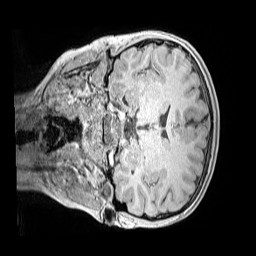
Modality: MP2RAGE
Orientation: coronal
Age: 10
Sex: male
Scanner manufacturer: siemens
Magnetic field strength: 3 T
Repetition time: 4 s
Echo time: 0.00299 s